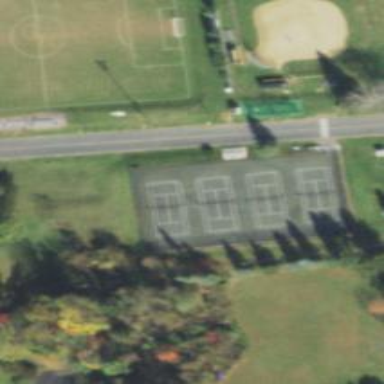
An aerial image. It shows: Tennis court on the leisure land pitch.